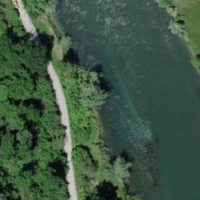
EUNIS habitat code: 15
Species observed at this site:
Cornus sanguinea
Ajuga reptans